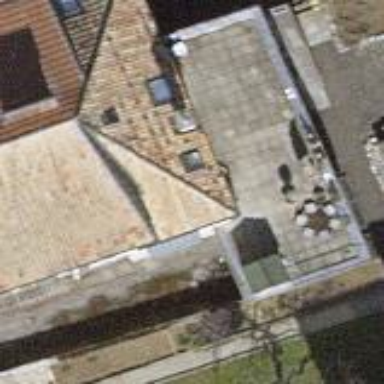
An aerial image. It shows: Garage with flat roof.